Question: I am using custom delegation with my UITextField in a custom UITableViewCell. Basically I have UITextFields on my UITableView, and in Edit mode, I want to be able to edit the content inside the UITextField.
My issue is that when I go into Edit mode and try to type something in the text field, I am only able to type one character and it doubles. In this example, I tried to type "p" and it only lets me type "p" and it changes to "pp".

Here's my code. As an FYI I am pretty new to iOS/programming/custom delegation/custom UITableViewCells.
UITableViewCell subclass .h:
'''
@protocol MenuTableViewCellDelegate <NSObject>
- (void)updatedFoodItem:(NSString *)foodItem fromCell:(id)sender;
@end
@interface MenuTableViewCell : UITableViewCell <UITextFieldDelegate>
@property (nonatomic, weak) id <MenuTableViewCellDelegate> delegate;
@property (weak, nonatomic) IBOutlet UITextField *foodTextField;
@property (weak, nonatomic) IBOutlet UITextField *priceTextField;
@end
'''
UITableViewCell .m:
'''
- (void)awakeFromNib {
self.foodTextField.delegate = self;
}
// Delegate method for tableview cell - food item text field is within cell.
- (BOOL)textField:(UITextField *)textField shouldChangeCharactersInRange:(NSRange)range replacementString:(NSString *)string
{
[self.delegate updatedFoodItem:string fromCell:self];
return YES;
}
'''
In my ViewController.m:
'''
- (void)updatedFoodItem:(NSString *)foodItem fromCell:(MenuTableViewCell *)cell
{
NSIndexPath *p = [self.menuTableView indexPathForCell:cell];
id item = self.menuItemsArray[p.row];
cell.foodTextField.text = foodItem;
}
'''
By the way I realize that the above probably isn't updating my data yet, I haven't figured it out yet so any advice would be great.
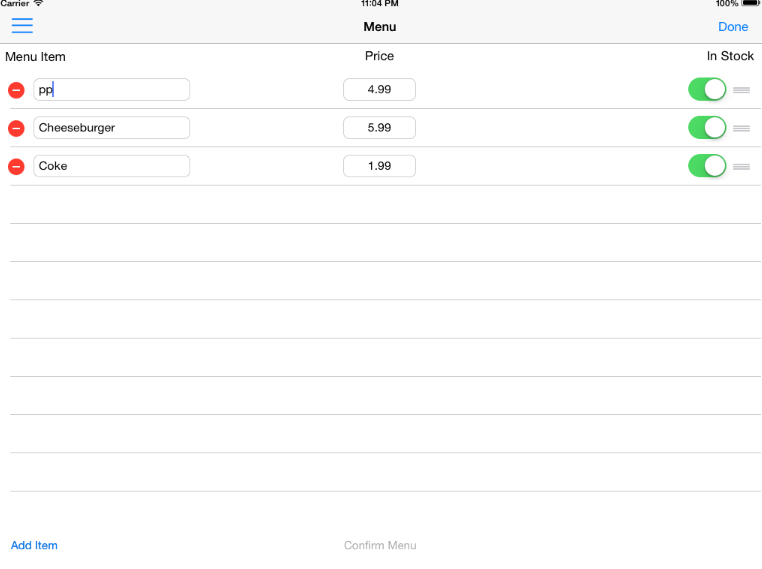
Answer: The problem is that you're calling your 'updatedFoodItem:' method returning 'YES' in your 'shouldChangeCharactersInRange:' function. Essentially what's happening is:
1 - 'shouldChangeCharactersInRange:' is called
2 - This function calls 'updatedFoodItem:'
3 - The 'updatedFoodItem:' function sets the 'cell''s text field to the original text passed in
4 - The 'shouldChangeCharactersInRange:' method returns 'YES', appending the same text that was just set in the 'updatedFoodItem:' function to the cell's label
I'm not sure exactly what you're trying to do (maybe you're trying to save the food item into your 'self.menuItemsArray'?), but you should either not set the cell's text in the 'updatedFoodItem:' function, or you should return 'NO' in your 'shouldChangeCharactersInRange:' function.